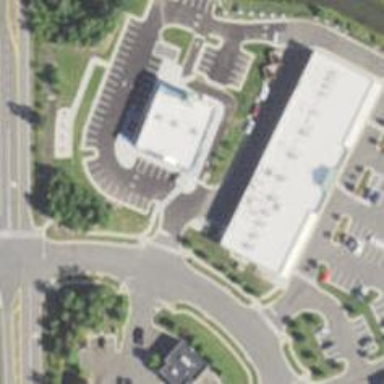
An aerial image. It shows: Retail building.